Question: This appears to be a trivial problem but the result is strange, totally lost where I am going wrong. There is an input RGB image which needs to be converted to gray scale and sized to 1000 x 1000 pixels. This is how I have done
'''
img=imread('flowers.jpg');
flowers_gray=rgb2gray(img);
flowers_resize=imresize(flowers_gray,[<PHONE>]);
'''
but strangely the output image is not of 1000 by 1000 pixels. Moreover, matlab did not save the image (tried using SaveAs option and the File --->Export Setup) gray scale mode
and also the size was incorrect since when I opened the saved image by
'''
img1=imread('flowers_resize.jpg')
s=size(img1)
'''
it gave
'''
s=586 665 3
'''
And the image 'flowers_resize.jpg' is saved with a white border surrounding it in the image folder. So, I went to Paint toolbox to select the image A1 and manually deleted the surrounding background and resized the image.But alas, it saved the image with 3 color channels and not in gray scale mode although the size was correct! Can somebody please point out the correct way of resizing to 1000 by 1000 pixels and saving in gray scale mode without the white border surrounding the saved output file? Thank you.
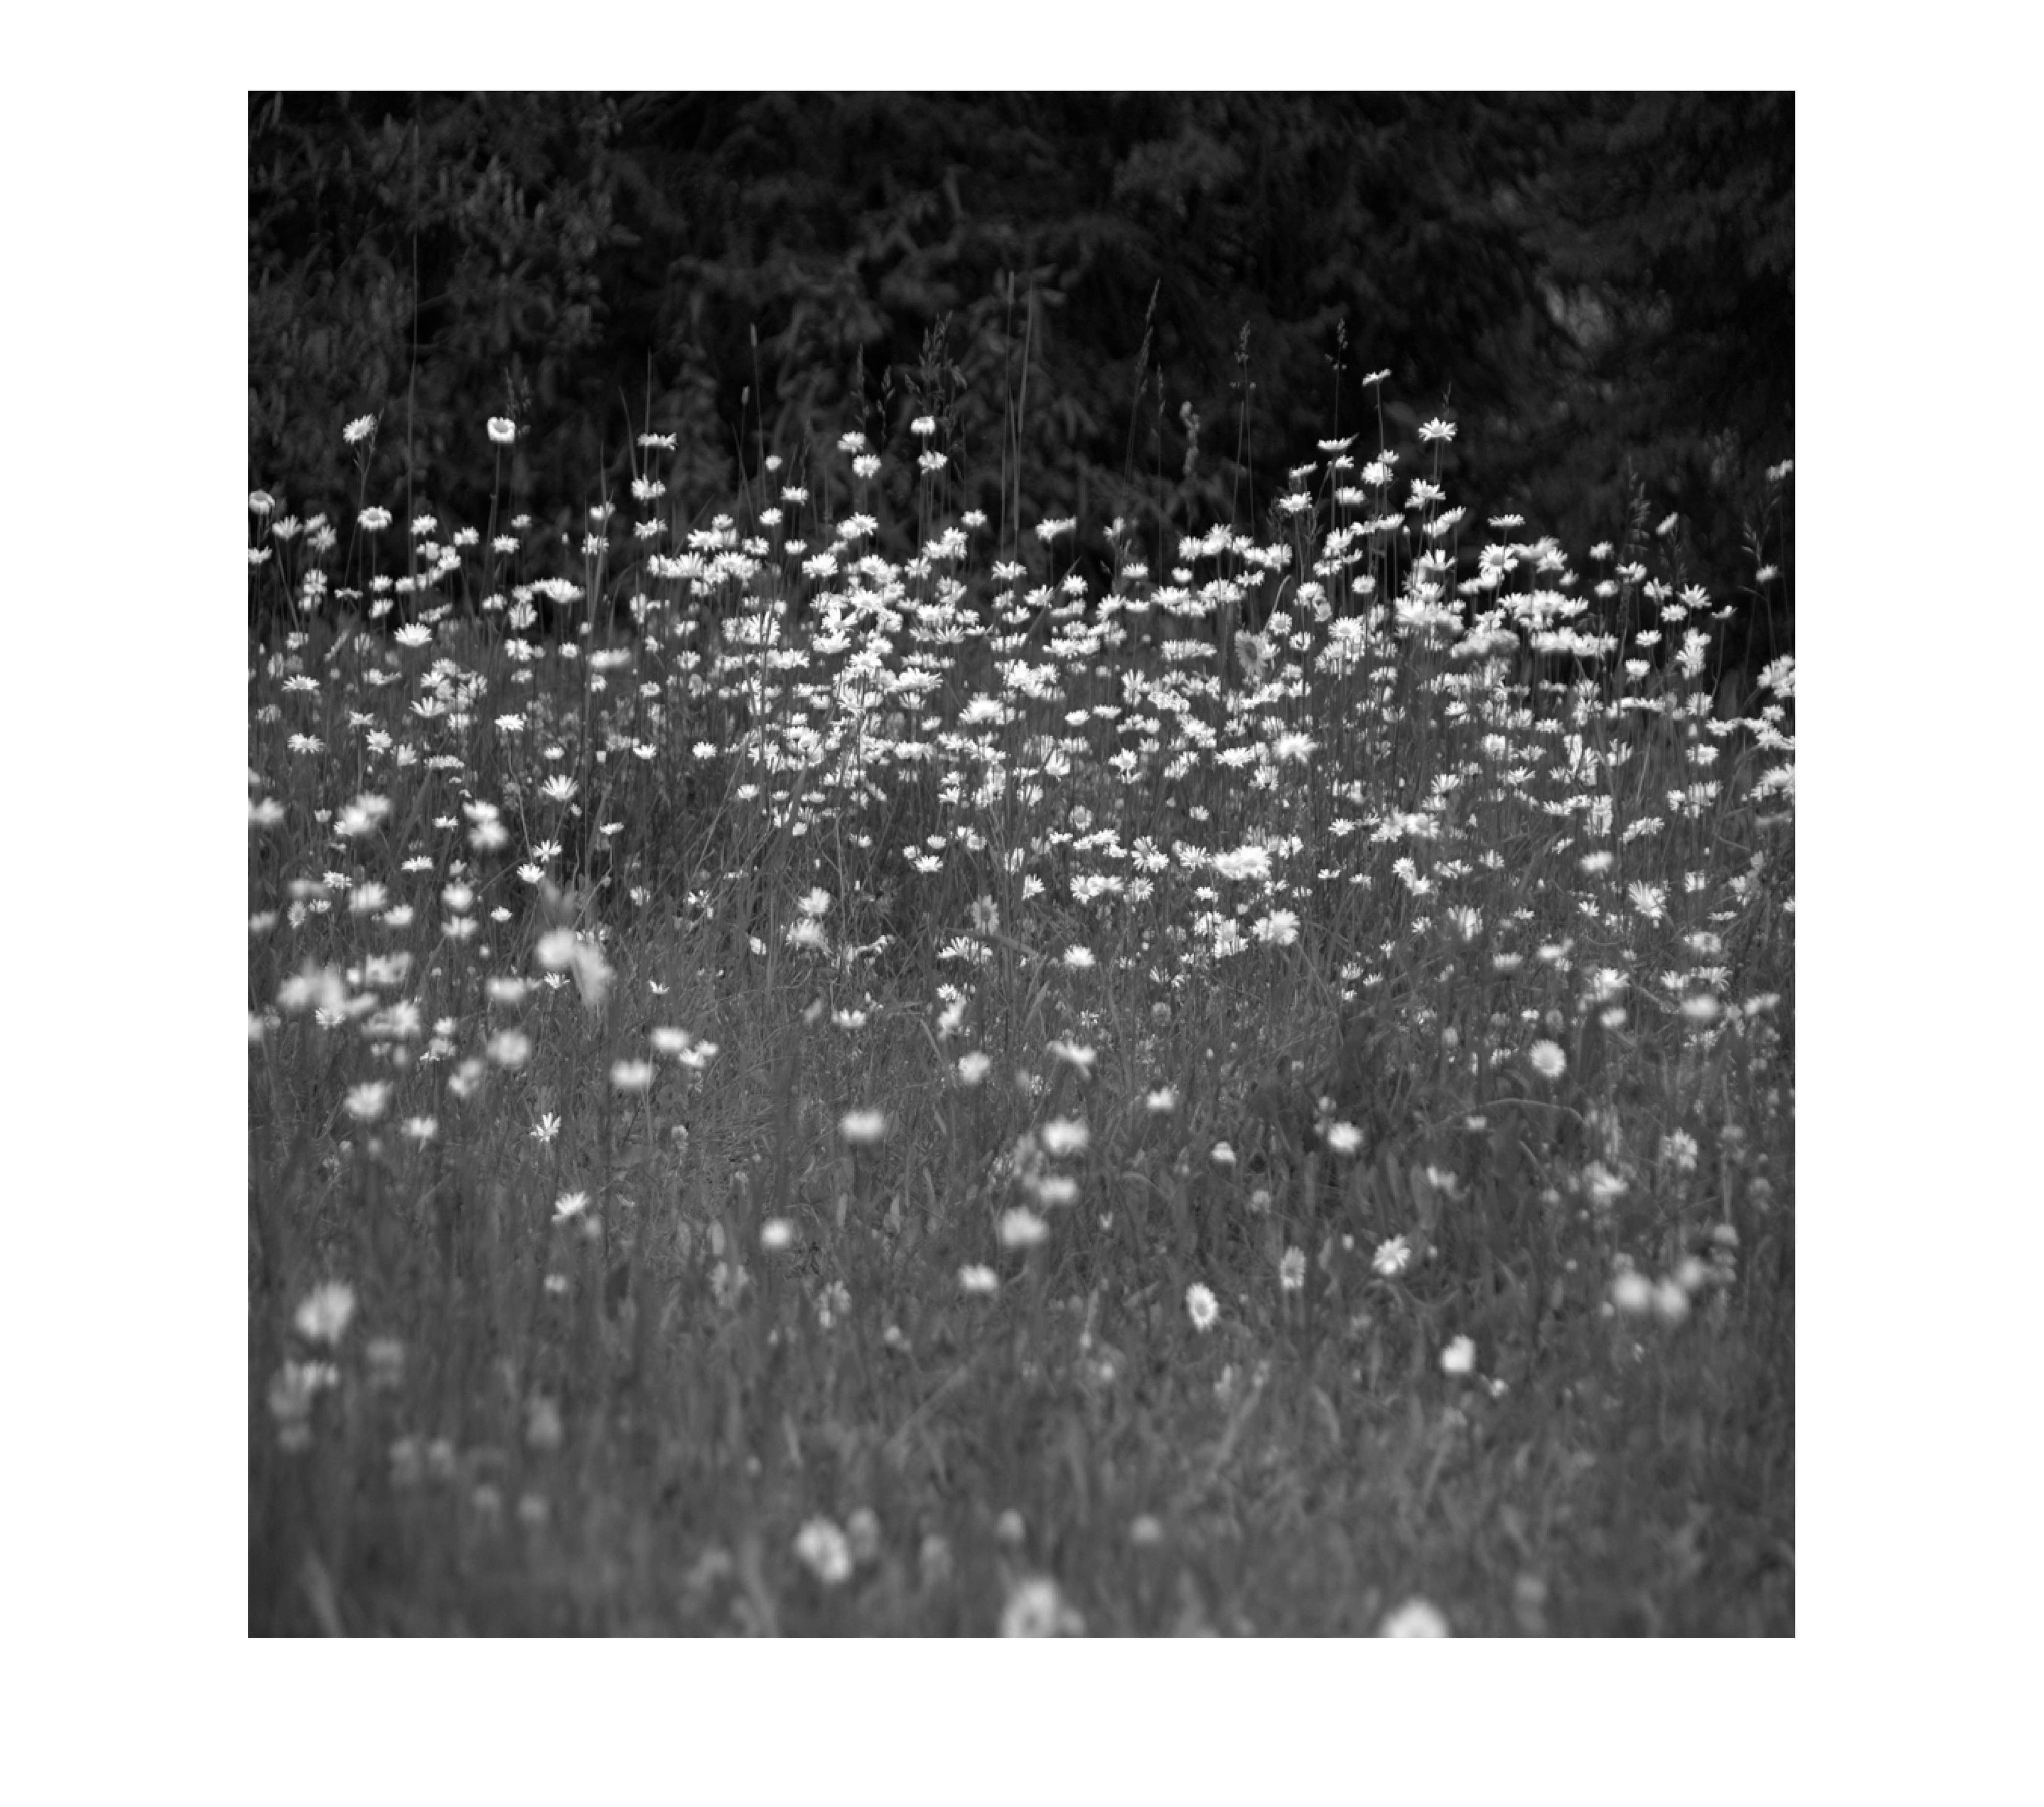
Answer: When you use the image export processing, you are saving the entire figure including the space around the figure (white space).
Instead, use the imwrite command. In your case:
'''
imwrite(A1,'flowers_resize.jpg','jpg');
'''